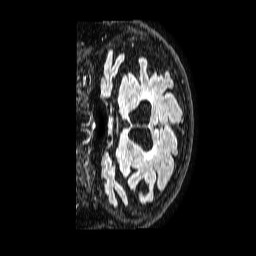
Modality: FLAIR
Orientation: coronal
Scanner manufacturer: philips
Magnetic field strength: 1.5 T
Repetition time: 4.8 s
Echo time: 0.3 s